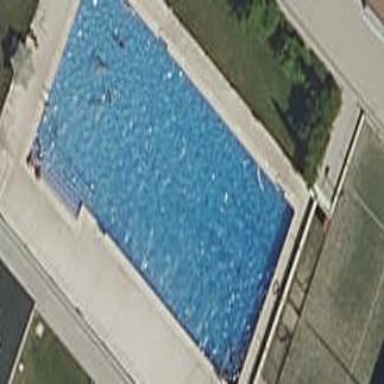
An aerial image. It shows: Swimming pool located in leisure land.